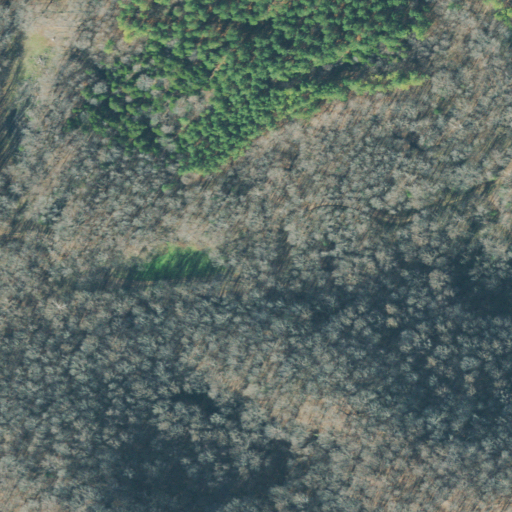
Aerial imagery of valley in Tennessee named Alexander Hollow containing deciduous forest, evergreen forest, and mixed forest